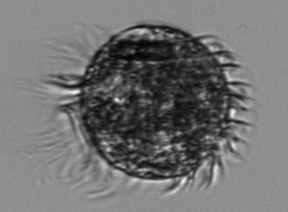
Label: Pelagostrobilidium